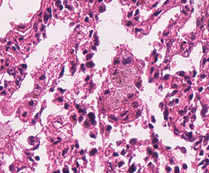
Tumor epithelial tissue: no
Tumor-associated stroma tissue: no
Normal tissue: yes